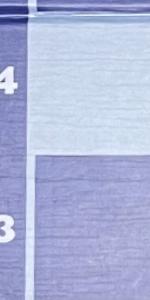
Label: Empty